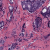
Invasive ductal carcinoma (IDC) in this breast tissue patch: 1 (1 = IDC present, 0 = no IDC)